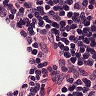
Metastatic tissue present: no